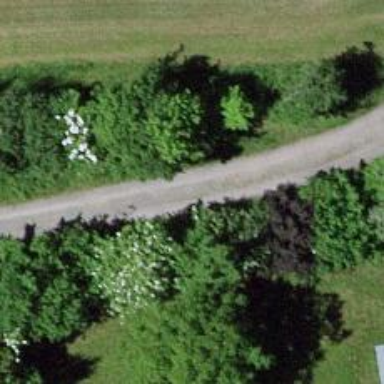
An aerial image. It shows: Unpaved track with grade2 surface.